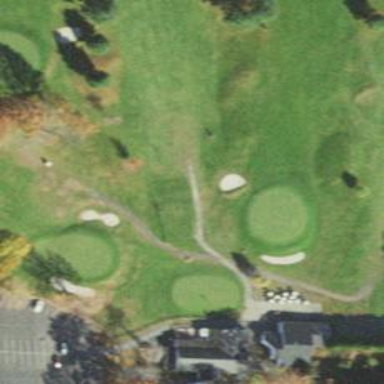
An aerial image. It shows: Golf tee.